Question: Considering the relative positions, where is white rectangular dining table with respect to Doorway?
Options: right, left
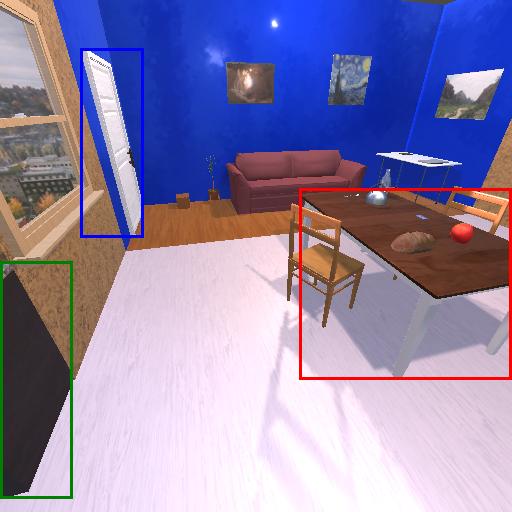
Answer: right